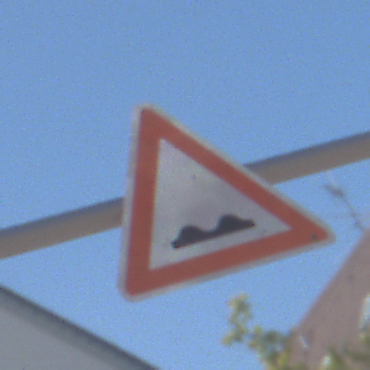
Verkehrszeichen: UnebeneFahrbahn
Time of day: MorningAfternoon
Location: Outdoor (Urban)
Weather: Clear
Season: NotSpecified
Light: Natural